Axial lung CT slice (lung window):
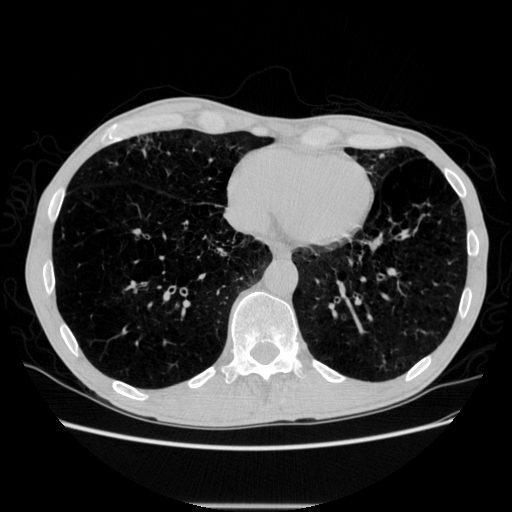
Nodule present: no